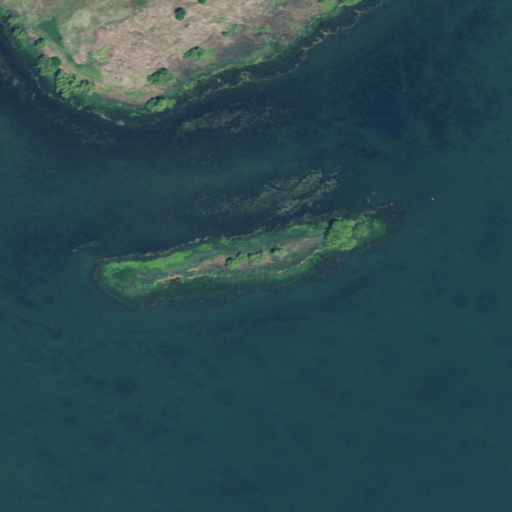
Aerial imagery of island in California named Tule Island containing open water, herbaceous wetlands, grassland, and woody wetlands